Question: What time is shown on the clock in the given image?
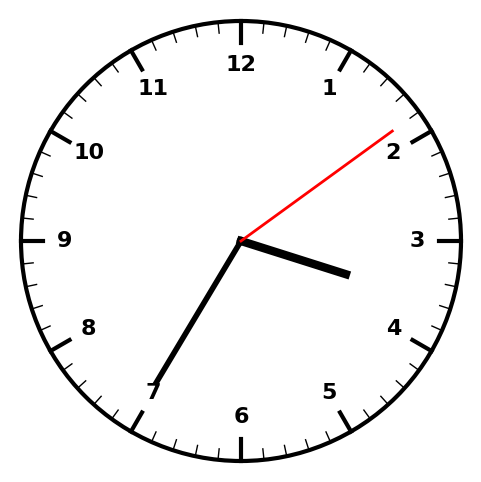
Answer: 03:35:09